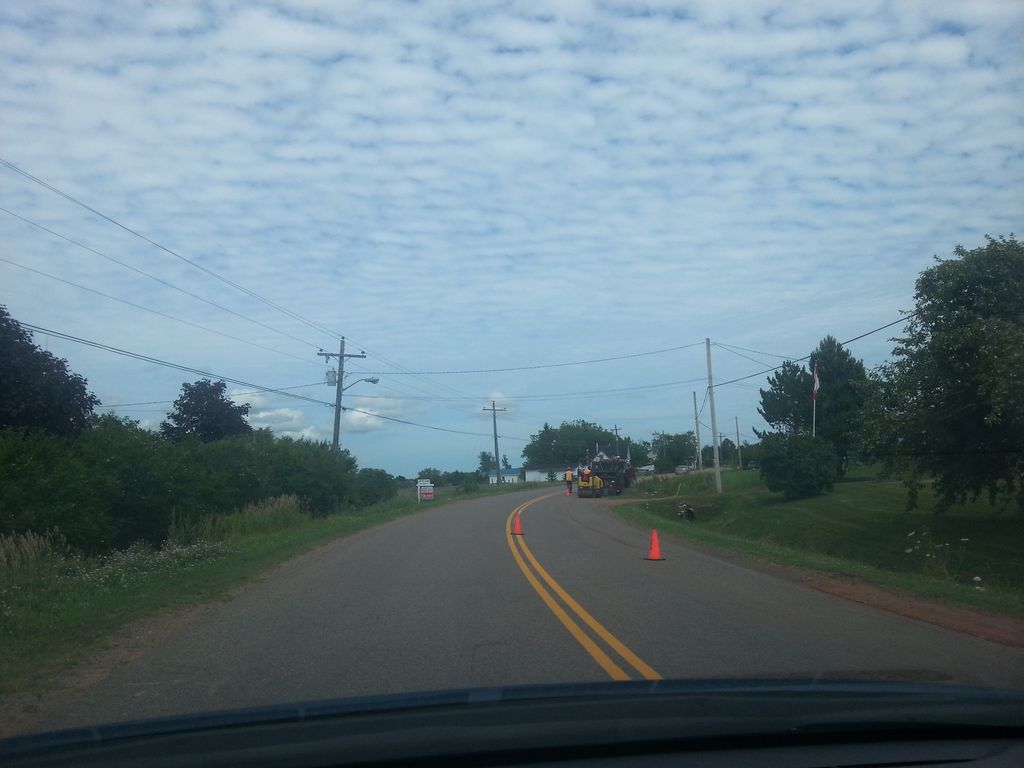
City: charlottetown